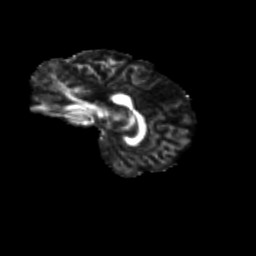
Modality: FA
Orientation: sagittal
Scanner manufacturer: siemens
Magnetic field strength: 3 T
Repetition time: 9.2 s
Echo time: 0.084 s